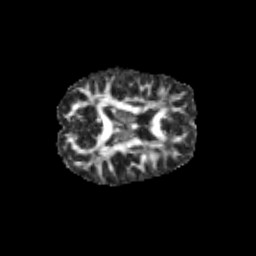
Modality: FA
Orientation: axial
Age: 12
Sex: female
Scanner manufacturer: siemens
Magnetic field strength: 3 T
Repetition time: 3.8 s
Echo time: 0.07 s